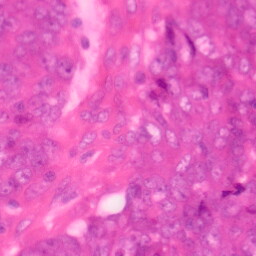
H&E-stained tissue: Colon